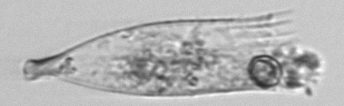
Label: Favella